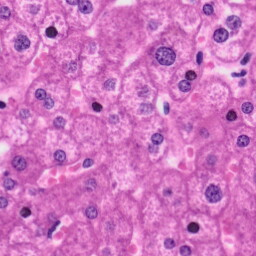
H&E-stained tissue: Liver